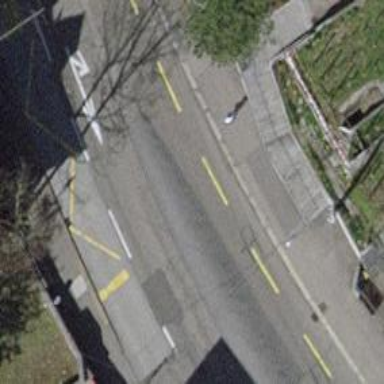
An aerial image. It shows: Bus stop for trolleybuses with designated stop position for public transport.